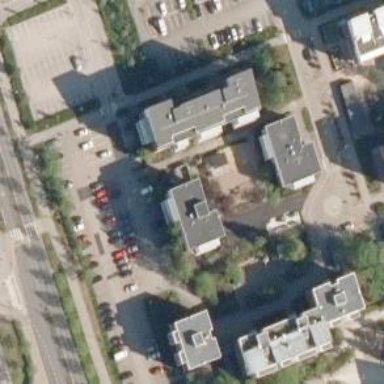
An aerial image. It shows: Parking area with surface.